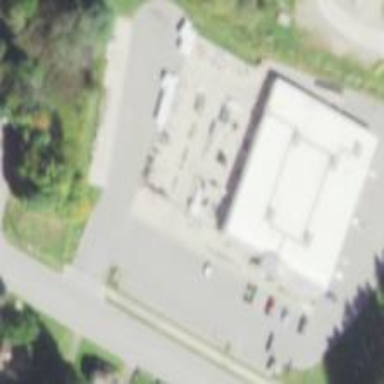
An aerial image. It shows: Country store within building.